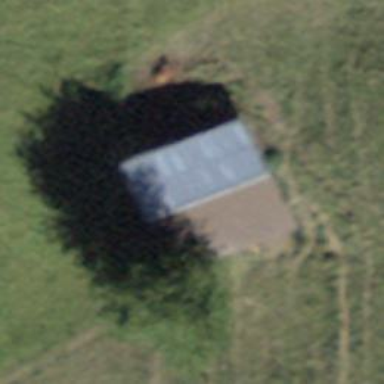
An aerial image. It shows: Farm auxiliary building.